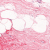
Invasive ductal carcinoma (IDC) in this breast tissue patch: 0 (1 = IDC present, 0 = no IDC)